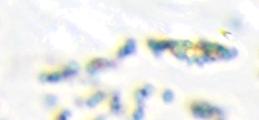
Label: Phaeocystis